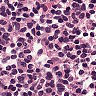
Metastatic tissue present: no